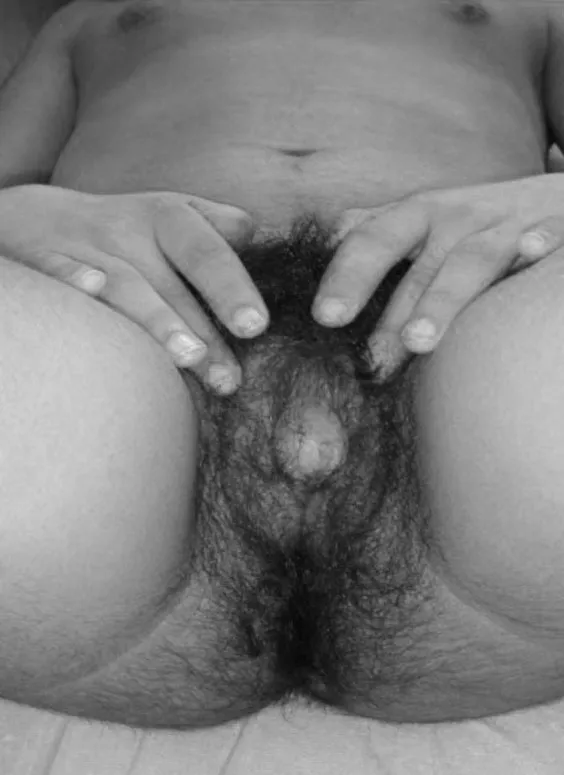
Physical examination of the 17betaHSD3 deficiency patient.
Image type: medical_photograph (other_medical_photograph)